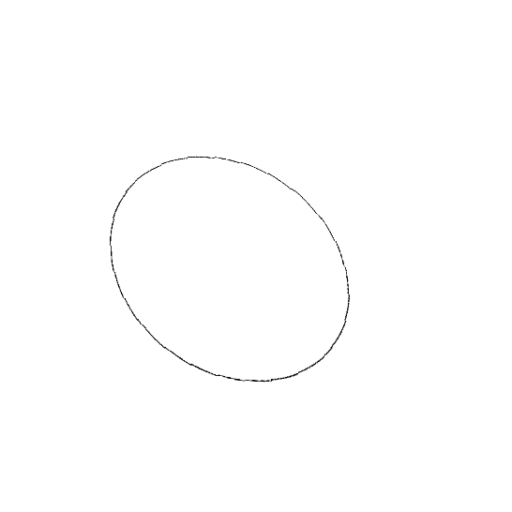
Crossing number: 0